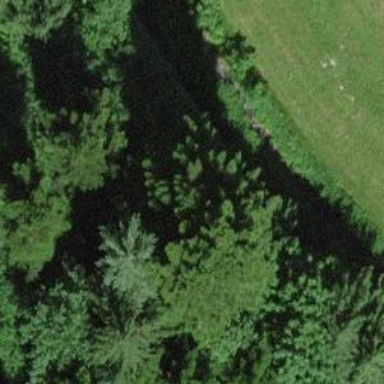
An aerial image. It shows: Grass track.